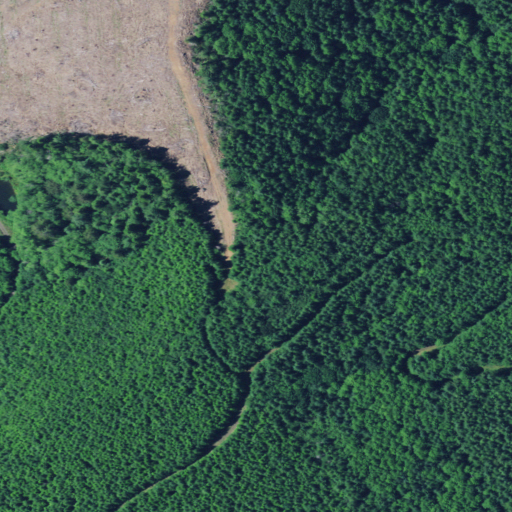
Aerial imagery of mountain in Oregon named Lampa Mountain containing evergreen forest, shrub, and mixed forest